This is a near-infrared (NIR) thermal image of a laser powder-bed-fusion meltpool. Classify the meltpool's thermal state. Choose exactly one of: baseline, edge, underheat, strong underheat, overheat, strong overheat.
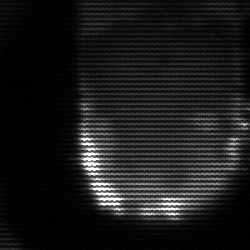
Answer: baseline